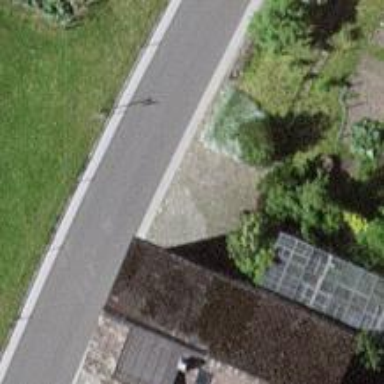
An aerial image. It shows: Retaining wall.